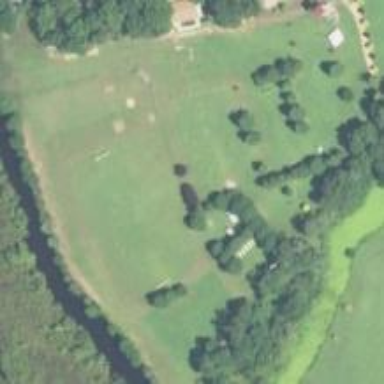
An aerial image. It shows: Recreation ground.